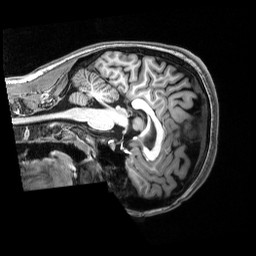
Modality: T1w
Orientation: sagittal
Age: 20
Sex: female
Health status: healthy
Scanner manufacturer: siemens
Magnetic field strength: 3 T
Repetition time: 2.53 s
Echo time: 0.00339 s